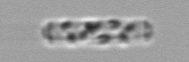
Label: Cerataulina_pelagica